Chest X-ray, PA view. Patient: 3 years old, sex M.
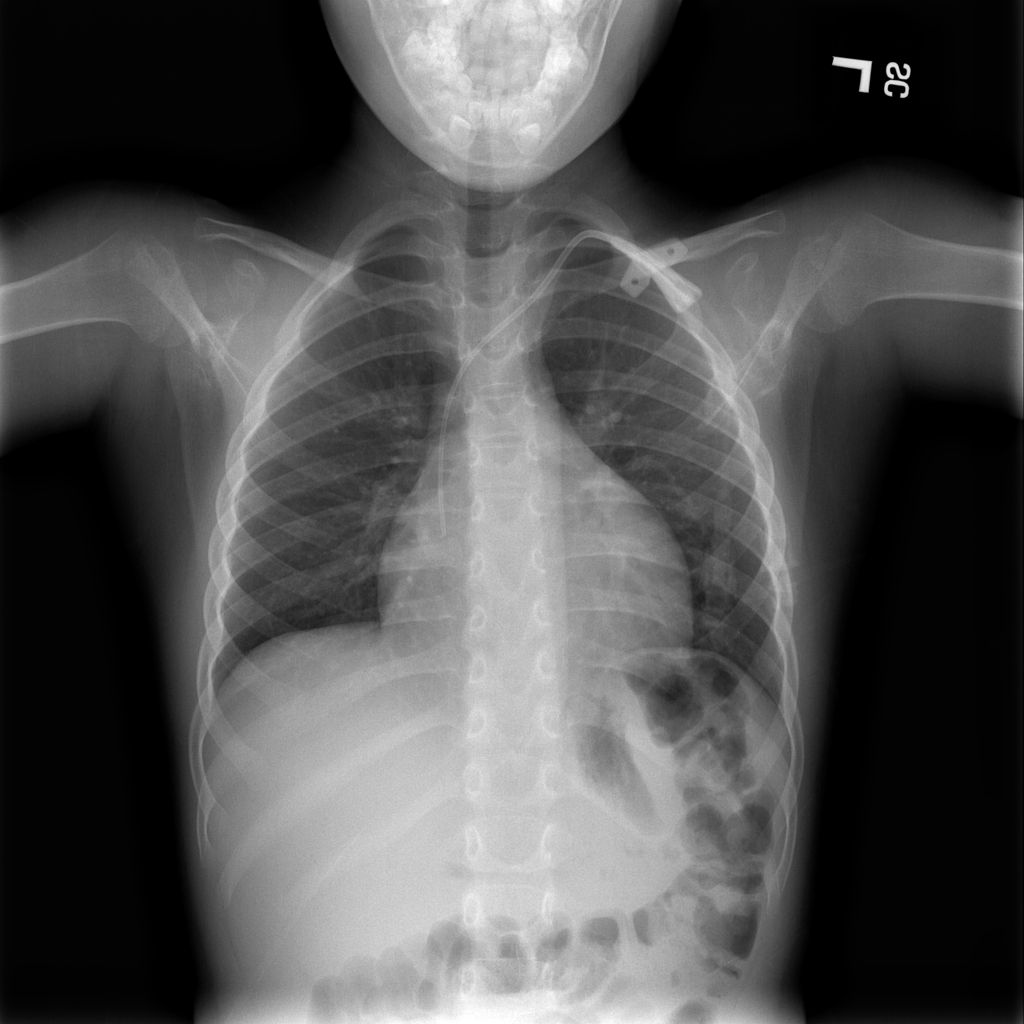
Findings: No Finding